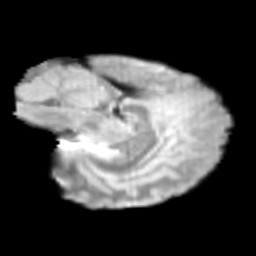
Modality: T2w
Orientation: sagittal
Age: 11
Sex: male
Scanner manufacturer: siemens
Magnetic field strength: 3 T
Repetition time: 3.8 s
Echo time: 0.07 s